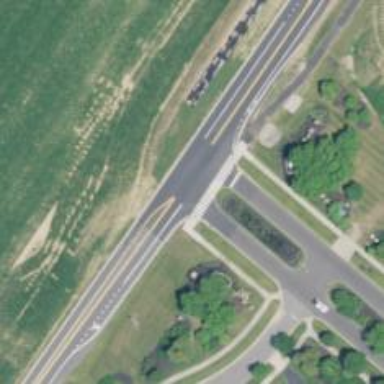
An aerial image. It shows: Tertiary road.